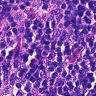
Metastatic tissue present: no